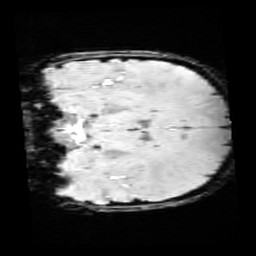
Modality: SWI
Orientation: coronal
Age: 11
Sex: female
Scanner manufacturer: siemens
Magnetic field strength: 3 T
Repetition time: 0.027 s
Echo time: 0.02 s